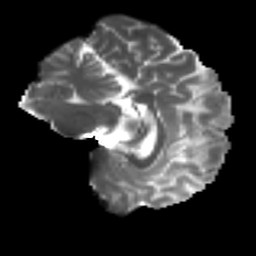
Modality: T2w
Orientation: sagittal
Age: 35
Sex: male
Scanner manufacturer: ge
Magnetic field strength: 3 T
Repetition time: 7.8 s
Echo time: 0.0608 s